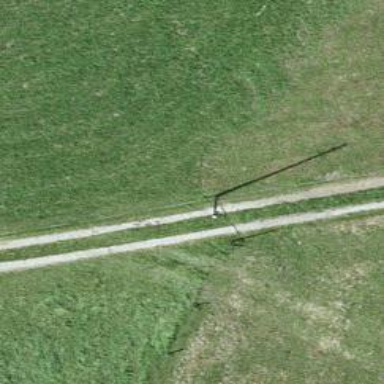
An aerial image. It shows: Minor power line.